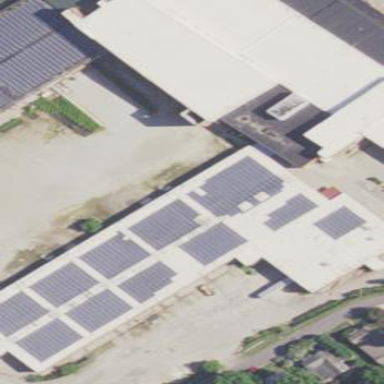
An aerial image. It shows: Solar power generator using photovoltaic panels.